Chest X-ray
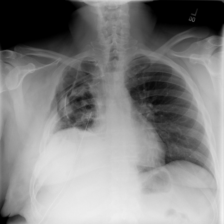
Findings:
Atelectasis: negative
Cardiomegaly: negative
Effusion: negative
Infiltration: negative
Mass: negative
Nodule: negative
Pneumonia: negative
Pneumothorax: negative
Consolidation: negative
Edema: negative
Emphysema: negative
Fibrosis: negative
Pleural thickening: negative
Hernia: negative